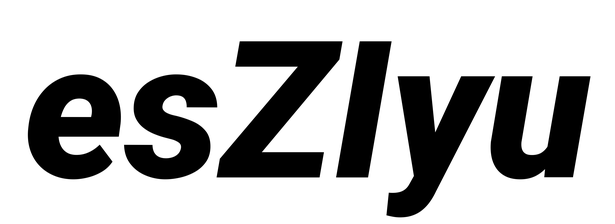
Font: Roboto-Italic_Black_Italic